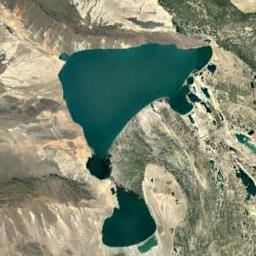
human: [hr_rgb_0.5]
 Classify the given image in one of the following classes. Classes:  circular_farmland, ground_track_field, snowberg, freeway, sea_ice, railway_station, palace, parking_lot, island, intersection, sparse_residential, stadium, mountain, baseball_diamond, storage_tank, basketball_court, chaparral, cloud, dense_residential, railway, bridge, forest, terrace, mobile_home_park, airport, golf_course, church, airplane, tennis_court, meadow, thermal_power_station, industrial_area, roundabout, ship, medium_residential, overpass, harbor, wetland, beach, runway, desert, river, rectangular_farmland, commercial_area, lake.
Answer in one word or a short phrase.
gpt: lake